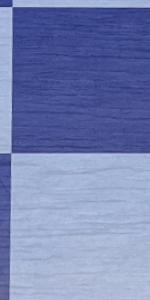
Label: Empty